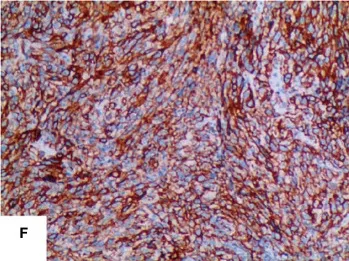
Histopathological assessment of tumor tissue. Bcl-2 negative. PD-L1 expression positive on 95% of tumor cell.
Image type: pathology (immunostaining)